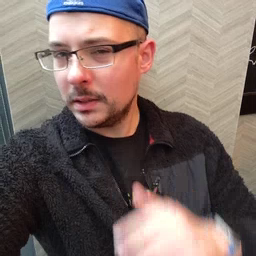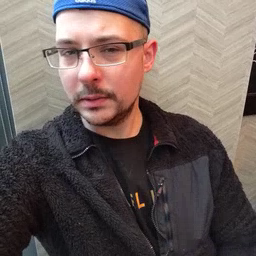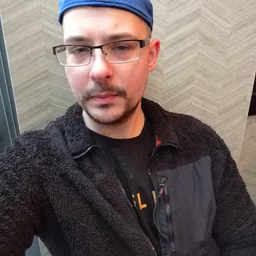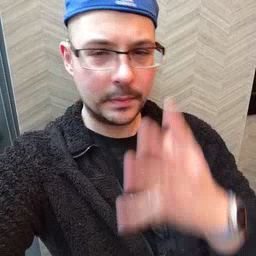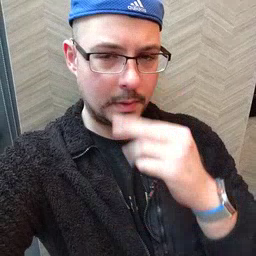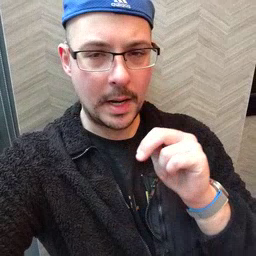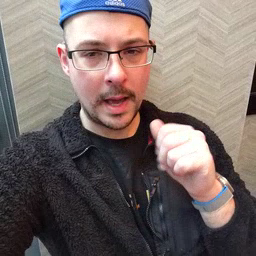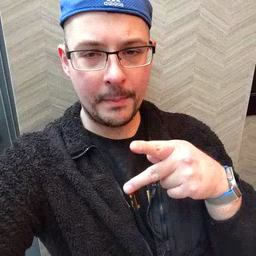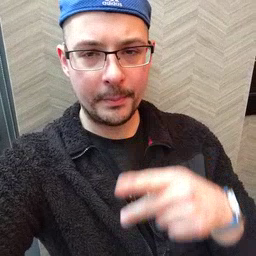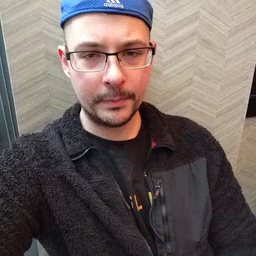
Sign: nap